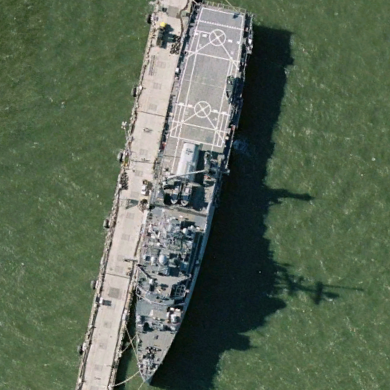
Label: combat